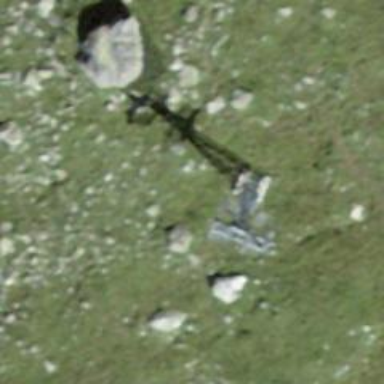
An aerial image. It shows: Pylon used for aerialway.